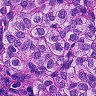
Metastatic tissue present: yes